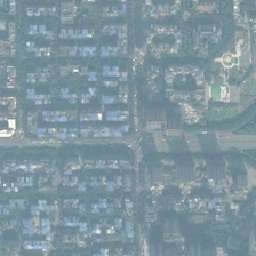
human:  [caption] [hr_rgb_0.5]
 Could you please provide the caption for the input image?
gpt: close to the residential area of traffic is very convenient.

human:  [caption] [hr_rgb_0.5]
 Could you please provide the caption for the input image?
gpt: Adjacent to the residential area, the traffic is very convenient.

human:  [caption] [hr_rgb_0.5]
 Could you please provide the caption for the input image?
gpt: Close to the residential area, the traffic is very convenient.

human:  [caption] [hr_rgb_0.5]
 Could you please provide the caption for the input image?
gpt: The traffic near the village is very convenient.

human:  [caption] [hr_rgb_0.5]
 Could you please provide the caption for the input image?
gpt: The traffic near the community is very convenient.